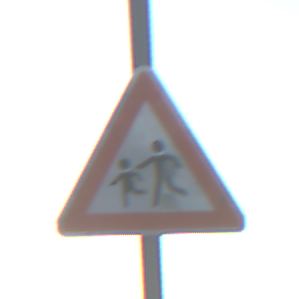
Verkehrszeichen: KinderRechts
Umgebung: Outdoor, Nature
Tageszeit: SunriseSunset
Wetter: Clear
Licht: Natural
Jahreszeit: NotSpecified
Kontrast: LowContrast